Interaction volume radius: 10 \u00c5
Interaction volume height: 20 \u00c5
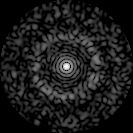
Disorder parameter: 0.8162